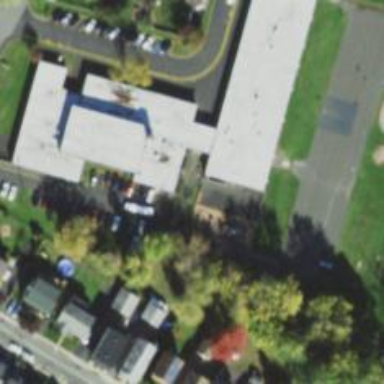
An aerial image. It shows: School.